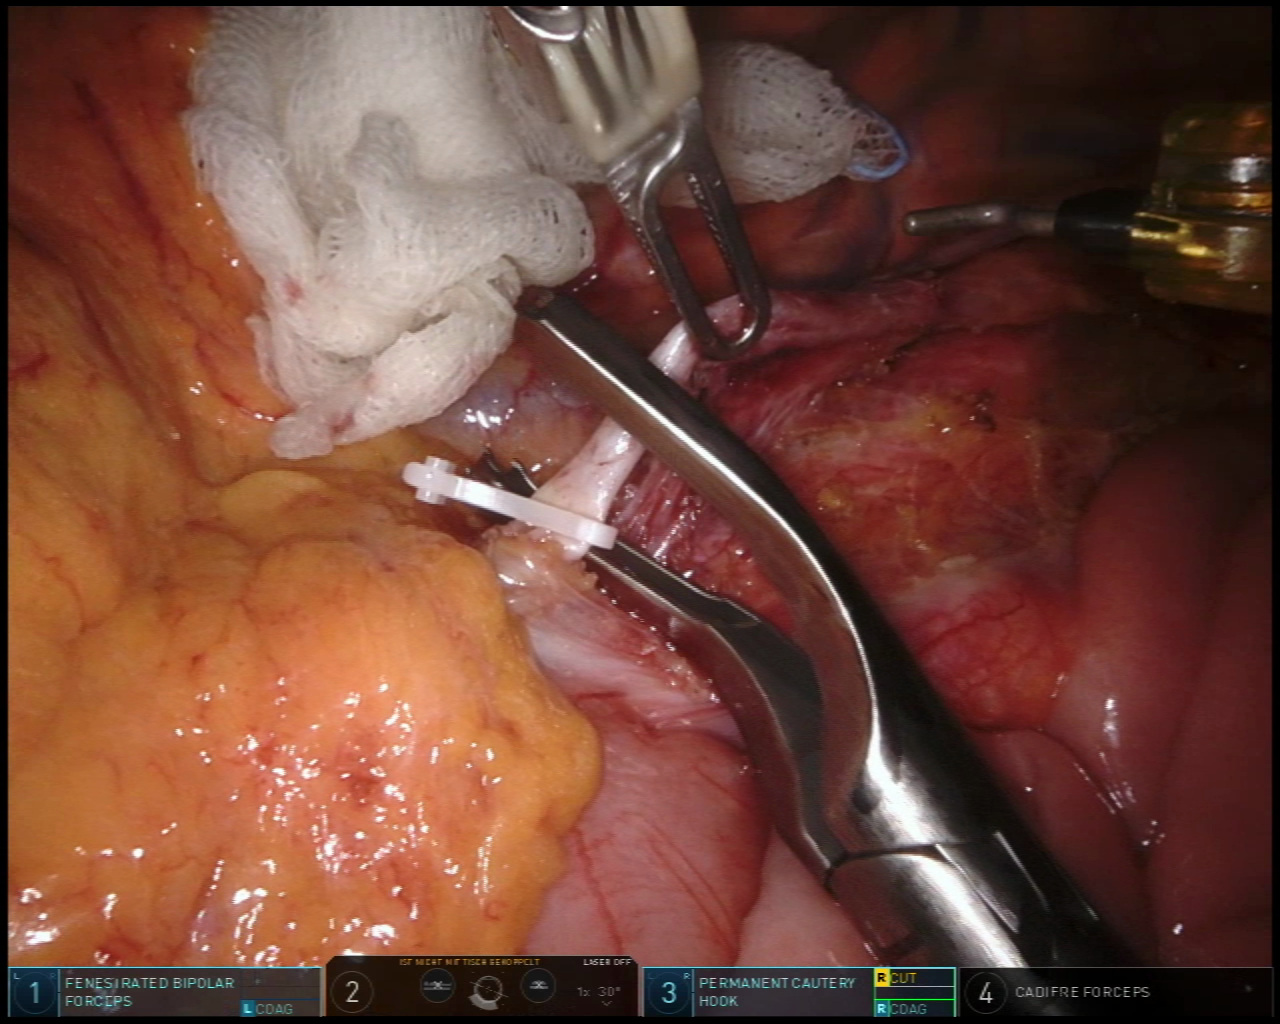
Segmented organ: inferior_mesenteric_artery
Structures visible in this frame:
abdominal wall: no
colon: no
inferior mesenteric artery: yes
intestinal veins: yes
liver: no
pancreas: no
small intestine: yes
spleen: no
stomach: no
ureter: no
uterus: no
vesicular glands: no